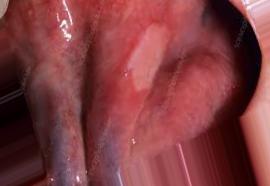
Condition: Mouth Ulcer